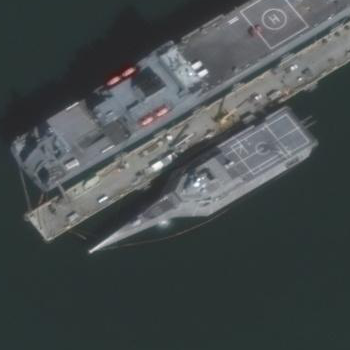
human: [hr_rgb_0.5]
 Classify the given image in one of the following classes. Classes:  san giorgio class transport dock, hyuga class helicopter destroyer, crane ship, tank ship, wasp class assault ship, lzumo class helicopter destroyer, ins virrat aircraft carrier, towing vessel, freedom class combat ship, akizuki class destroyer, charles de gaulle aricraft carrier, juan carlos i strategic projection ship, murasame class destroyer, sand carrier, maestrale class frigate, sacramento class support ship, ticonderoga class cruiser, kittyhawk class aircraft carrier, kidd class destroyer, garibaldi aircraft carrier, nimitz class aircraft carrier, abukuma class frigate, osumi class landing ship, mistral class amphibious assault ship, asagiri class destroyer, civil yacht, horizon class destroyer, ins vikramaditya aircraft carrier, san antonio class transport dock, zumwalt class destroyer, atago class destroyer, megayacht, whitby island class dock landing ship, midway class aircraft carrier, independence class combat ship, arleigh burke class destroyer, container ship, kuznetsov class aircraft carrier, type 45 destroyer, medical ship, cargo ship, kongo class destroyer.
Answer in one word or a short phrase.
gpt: Independence class combat ship